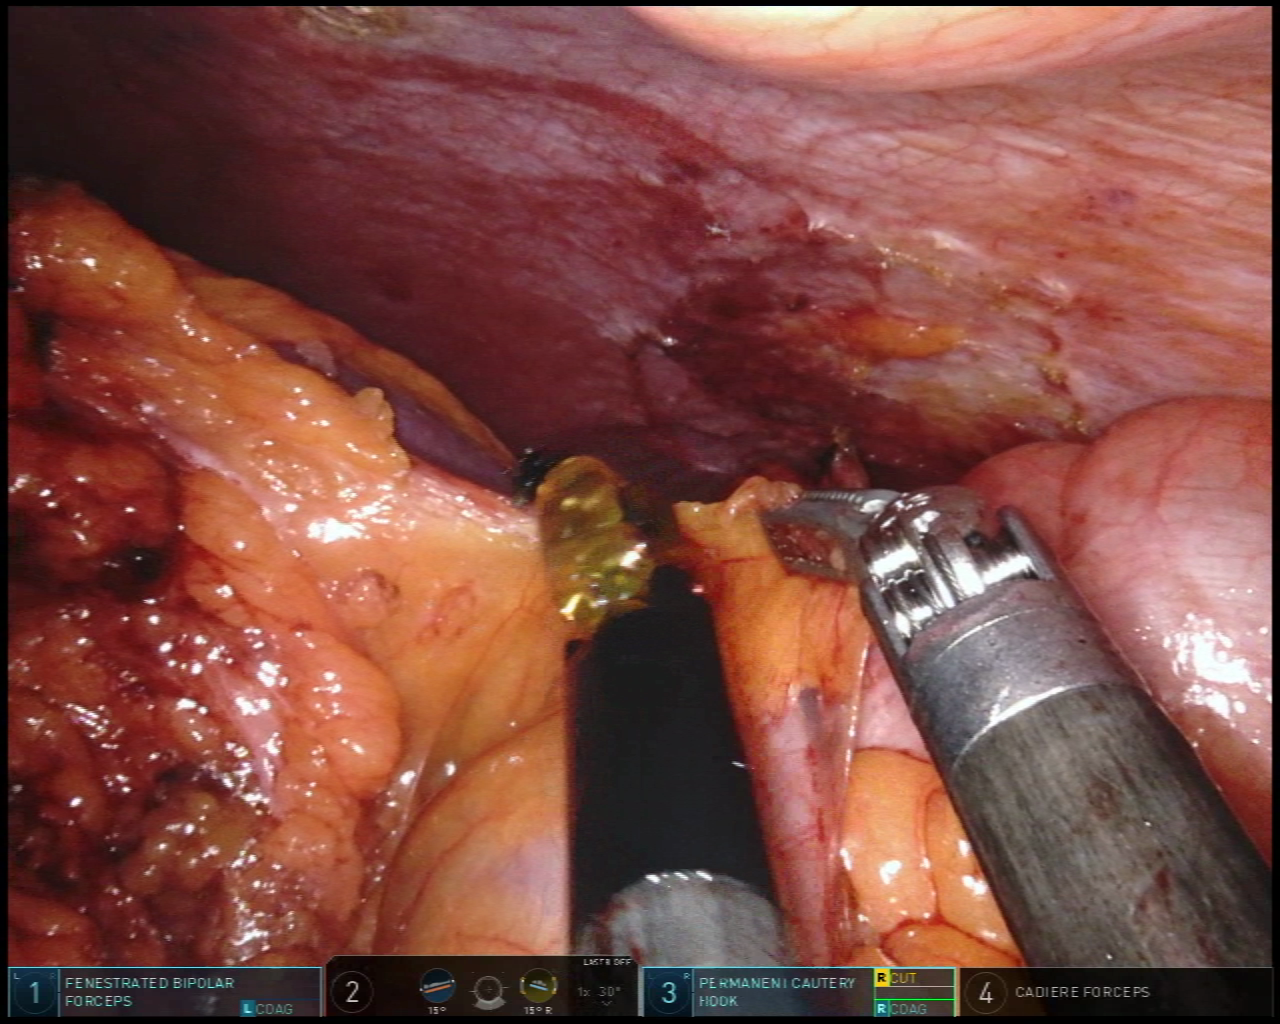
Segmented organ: spleen
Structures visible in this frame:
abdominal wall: yes
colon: yes
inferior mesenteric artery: no
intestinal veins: no
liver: no
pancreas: no
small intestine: no
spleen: yes
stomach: no
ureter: no
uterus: no
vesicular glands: no